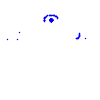
Particle: kaon